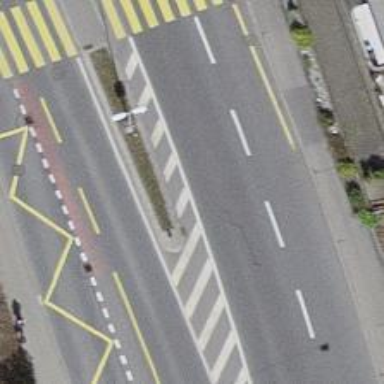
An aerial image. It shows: Secondary road with asphalt surface and dedicated cycle lane.